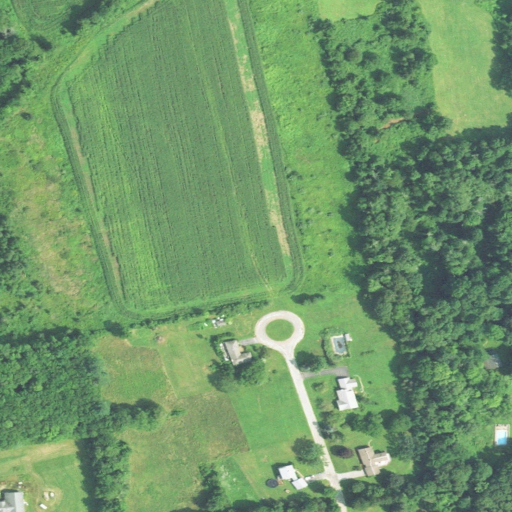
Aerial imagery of mountain in Connecticut named Westward Hill containing cultivated crops, deciduous forest, pasture, mixed forest, low intensity development, open development, and medium intensity development